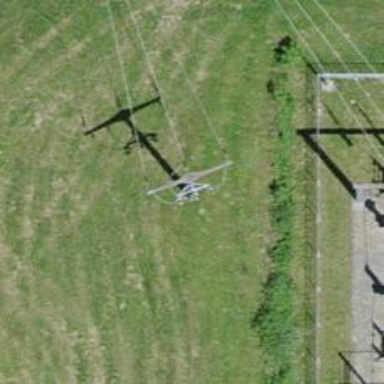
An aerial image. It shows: Three cables of power line.